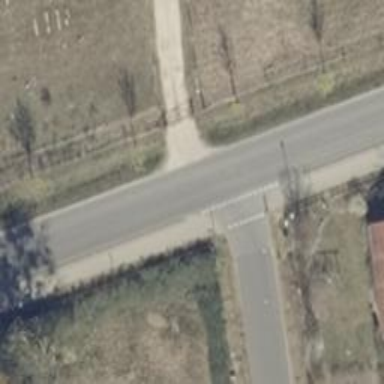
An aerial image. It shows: Tertiary road with asphalt surface.